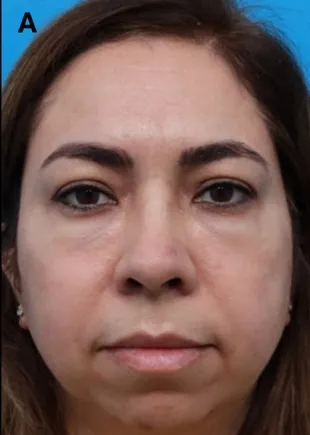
(A) Full-face photograph of a 54-year-old female prior to post-hyaluronic acid recurrent eyelid edema treatment showing chronic swelling over the orbital rim hollows and malar region.
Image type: medical_photograph (oral_photograph)